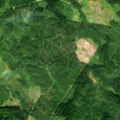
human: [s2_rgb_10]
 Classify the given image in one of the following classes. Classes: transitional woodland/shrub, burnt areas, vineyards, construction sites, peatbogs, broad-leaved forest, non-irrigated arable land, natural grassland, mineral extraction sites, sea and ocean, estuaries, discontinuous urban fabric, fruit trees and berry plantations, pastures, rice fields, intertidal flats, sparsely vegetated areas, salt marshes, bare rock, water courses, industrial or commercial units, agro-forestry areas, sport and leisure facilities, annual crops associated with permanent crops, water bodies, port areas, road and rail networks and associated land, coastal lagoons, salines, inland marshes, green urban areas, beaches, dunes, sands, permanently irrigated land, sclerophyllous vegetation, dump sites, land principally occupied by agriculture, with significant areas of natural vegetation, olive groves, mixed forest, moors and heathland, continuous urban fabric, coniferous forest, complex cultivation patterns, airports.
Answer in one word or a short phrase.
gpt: coniferous forest, mixed forest, transitional woodland/shrub